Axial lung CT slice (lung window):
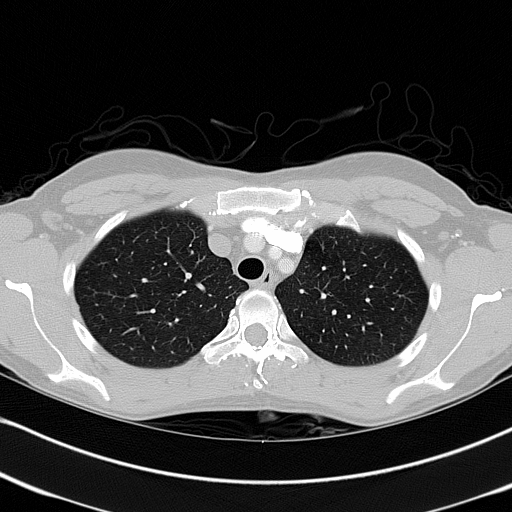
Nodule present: no